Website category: sports
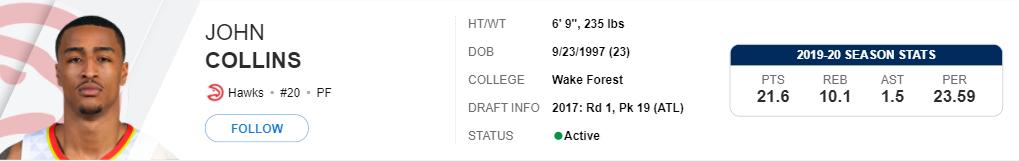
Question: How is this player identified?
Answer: John Collins

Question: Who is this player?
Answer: John Collins

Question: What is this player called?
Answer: John Collins

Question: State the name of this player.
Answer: John Collins

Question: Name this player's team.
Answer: Hawks

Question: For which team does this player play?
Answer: Hawks

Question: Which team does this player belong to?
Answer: Hawks

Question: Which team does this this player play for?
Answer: Hawks

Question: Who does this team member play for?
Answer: Hawks

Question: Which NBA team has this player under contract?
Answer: Hawks

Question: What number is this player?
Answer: #20

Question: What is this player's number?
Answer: #20

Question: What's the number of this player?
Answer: #20

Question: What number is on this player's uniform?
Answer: #20

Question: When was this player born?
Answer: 9/23/1997

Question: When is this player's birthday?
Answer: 9/23/1997

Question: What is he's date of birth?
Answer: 9/23/1997

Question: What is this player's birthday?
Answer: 9/23/1997

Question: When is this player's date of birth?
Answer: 9/23/1997

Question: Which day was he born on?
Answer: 9/23/1997

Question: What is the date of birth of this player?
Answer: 9/23/1997

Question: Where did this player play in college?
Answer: Wake Forest

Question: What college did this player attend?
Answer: Wake Forest

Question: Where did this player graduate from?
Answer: Wake Forest

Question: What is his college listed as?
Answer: Wake Forest

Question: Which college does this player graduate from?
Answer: Wake Forest

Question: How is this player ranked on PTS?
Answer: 21.6

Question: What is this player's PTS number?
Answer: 21.6

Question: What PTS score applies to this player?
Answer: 21.6

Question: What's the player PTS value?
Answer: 21.6

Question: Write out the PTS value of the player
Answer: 21.6

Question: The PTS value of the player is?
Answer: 21.6

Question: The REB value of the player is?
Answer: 10.1

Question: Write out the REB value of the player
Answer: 10.1

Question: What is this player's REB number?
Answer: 10.1

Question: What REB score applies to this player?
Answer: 10.1

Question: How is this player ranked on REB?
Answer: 10.1

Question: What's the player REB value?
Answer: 10.1

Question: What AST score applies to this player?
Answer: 1.5

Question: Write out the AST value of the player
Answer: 1.5

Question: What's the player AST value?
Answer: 1.5

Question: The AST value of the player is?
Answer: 1.5

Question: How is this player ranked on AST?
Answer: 1.5

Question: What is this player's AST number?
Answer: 1.5

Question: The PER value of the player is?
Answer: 23.59

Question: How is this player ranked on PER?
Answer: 23.59

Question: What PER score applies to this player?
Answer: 23.59

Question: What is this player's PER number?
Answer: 23.59

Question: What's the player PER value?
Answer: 23.59

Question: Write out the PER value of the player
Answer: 23.59

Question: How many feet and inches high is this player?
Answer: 6' 9"

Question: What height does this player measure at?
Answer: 6' 9"

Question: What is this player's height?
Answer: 6' 9"

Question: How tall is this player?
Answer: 6' 9"

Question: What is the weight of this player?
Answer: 235 lbs

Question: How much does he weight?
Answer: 235 lbs

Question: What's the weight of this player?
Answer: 235 lbs

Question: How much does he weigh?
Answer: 235 lbs

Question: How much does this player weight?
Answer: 235 lbs